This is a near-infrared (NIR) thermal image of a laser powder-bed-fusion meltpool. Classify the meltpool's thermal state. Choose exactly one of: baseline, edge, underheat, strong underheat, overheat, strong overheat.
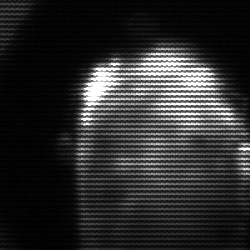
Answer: baseline